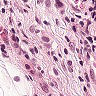
Metastatic tissue present: yes